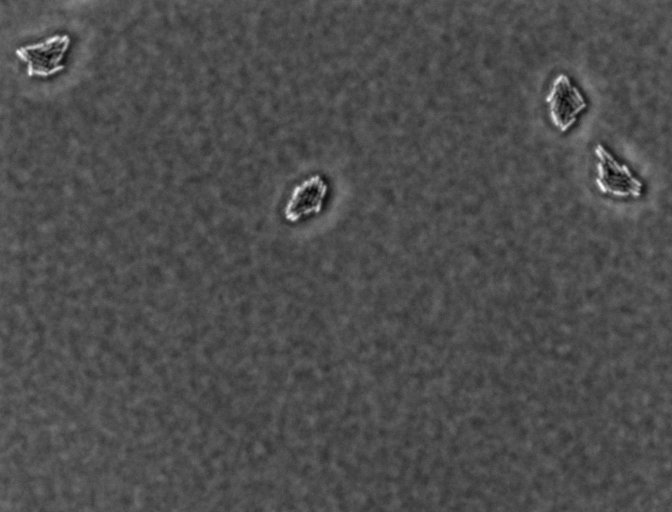
Salmonella enterica Typhimurium